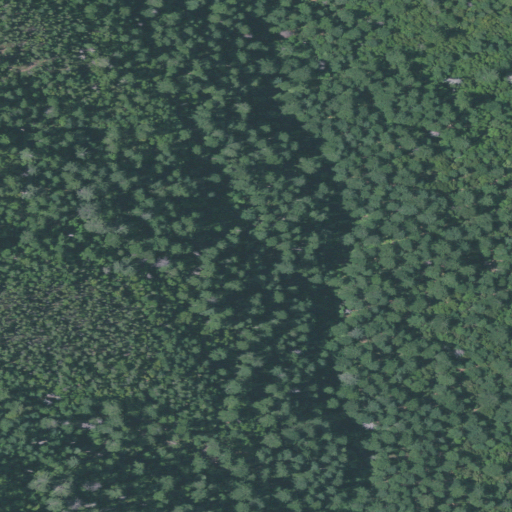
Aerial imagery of valley in Oregon named Mocks Gulch containing only evergreen forest